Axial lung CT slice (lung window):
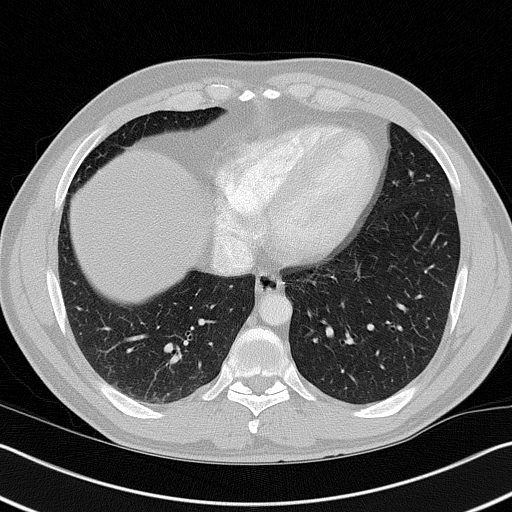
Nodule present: no